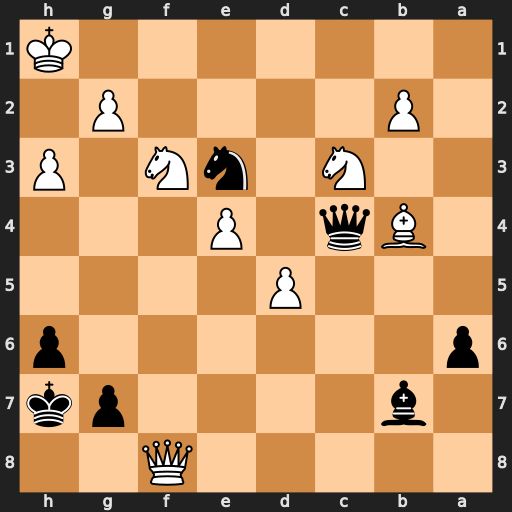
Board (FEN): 5Q2/1b4pk/p6p/3P4/1Bq1P3/2N1nN1P/1P4P1/7K
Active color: b
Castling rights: -
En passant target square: -
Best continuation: Qf1+ Kh2 Qxg2#